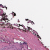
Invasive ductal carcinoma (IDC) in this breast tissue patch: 0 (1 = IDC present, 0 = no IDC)